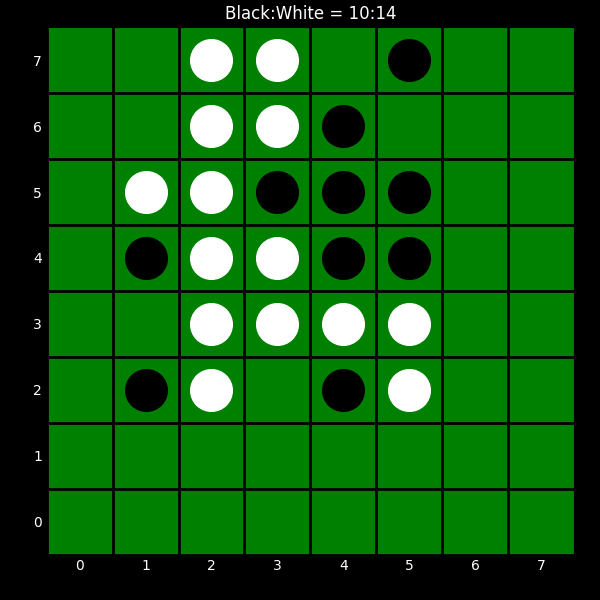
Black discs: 10
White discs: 14